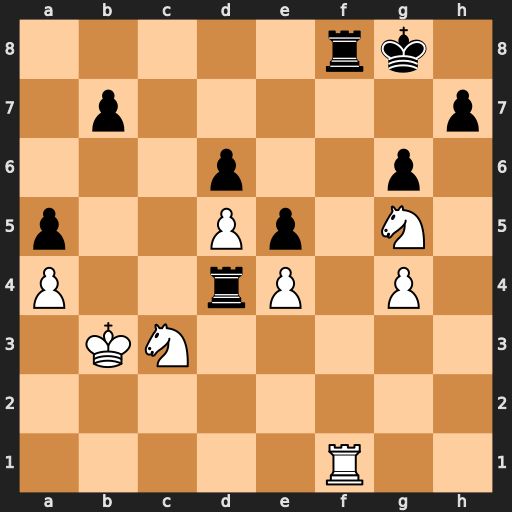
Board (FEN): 5rk1/1p5p/3p2p1/p2Pp1N1/P2rP1P1/1KN5/8/5R2
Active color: w
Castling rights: -
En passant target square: -
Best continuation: Rxf8+ Kxf8 Ne6+ Kf7 Nxd4